Question: Is there the way to change the line and background colors of 'CMFCBaseTabCtrl'?
I can change tabs color via 'SetTabBkColor(...)' or 'SetAutoColors(...)' but control's header and lines remain grey.
'SetSysColors(...)' is not an option because it changes colors globally for entire OS.
Basically we need to apply some lite/dark color scheme. I can not find the way to change tab control background and line colors. When the tab background color is set by 'SetTabBkColor(...)' it leaves the space near the tab border.
Also its expected that 'SetActiveTabColor(...)' will change the background of the active tab but it does pretty nothing.
And there is no way to change the text color of the active tab. I belive this stuff is customisable but can not find how.

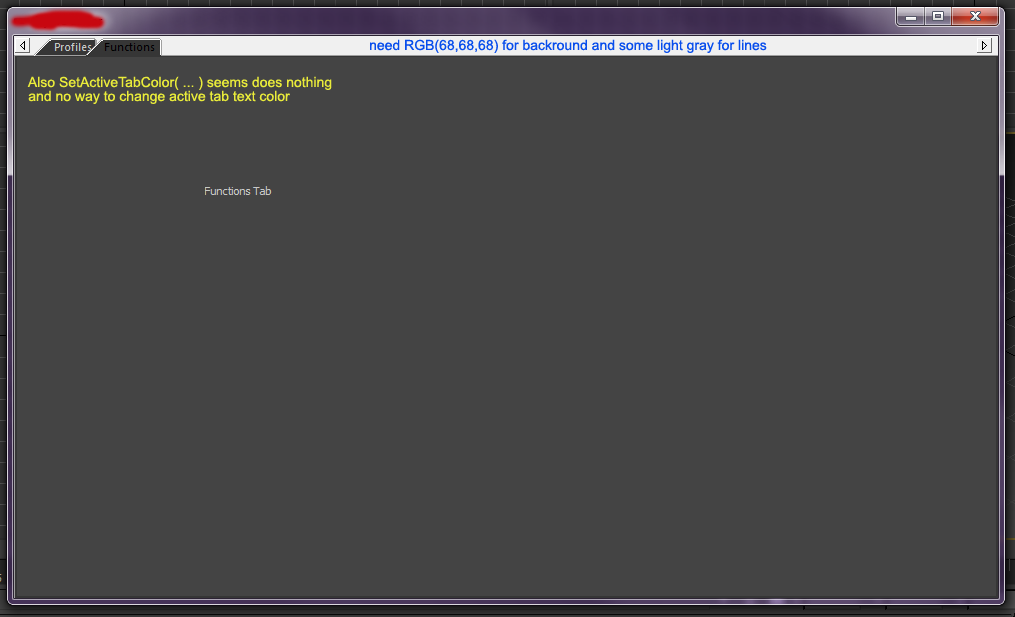
Answer: The colors are retrieved from the current instance of the CMFCVisualManager.
CMFCVisualManager::GetTabFrameColors is used. And some other manager functions like OnEraseTabsFrame and OnEraseTabsArea.
So derive your own visual manager from the one you prefer. Overwrite the specific functions and so you can change the colors and behavior.
There is no other way. Just lok into the source code in void CMFCTabCtrl::OnDraw(CDC* pDC)
C:\Program Files (x86)\Microsoft Visual Studio 12.0\VCtlmfc\src\mfcfxtabctrl.cpp